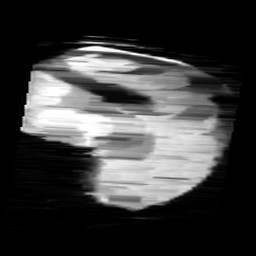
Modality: minIP
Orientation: sagittal
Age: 12
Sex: male
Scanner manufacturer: siemens
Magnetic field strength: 3 T
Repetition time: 0.027 s
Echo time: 0.02 s